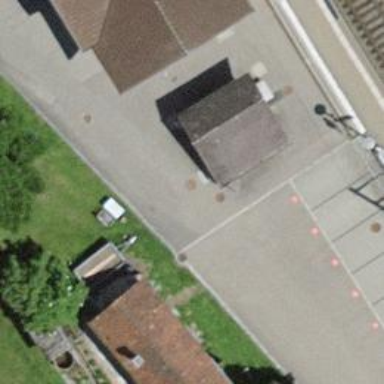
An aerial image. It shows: Toilets are available here.